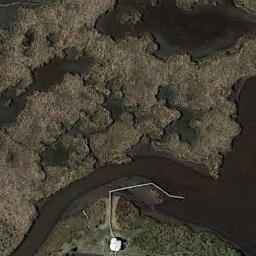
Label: wetland